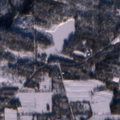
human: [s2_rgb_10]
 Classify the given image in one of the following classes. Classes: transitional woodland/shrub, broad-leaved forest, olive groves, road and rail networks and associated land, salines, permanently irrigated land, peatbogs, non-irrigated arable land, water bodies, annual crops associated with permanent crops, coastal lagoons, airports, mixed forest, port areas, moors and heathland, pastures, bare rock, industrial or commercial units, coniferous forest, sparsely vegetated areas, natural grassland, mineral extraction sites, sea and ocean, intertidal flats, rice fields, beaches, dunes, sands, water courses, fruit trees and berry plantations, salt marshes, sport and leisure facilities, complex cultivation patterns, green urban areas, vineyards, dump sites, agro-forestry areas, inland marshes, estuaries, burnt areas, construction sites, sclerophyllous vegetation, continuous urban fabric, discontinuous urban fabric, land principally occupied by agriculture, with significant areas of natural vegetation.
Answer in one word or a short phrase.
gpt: complex cultivation patterns, coniferous forest, mixed forest